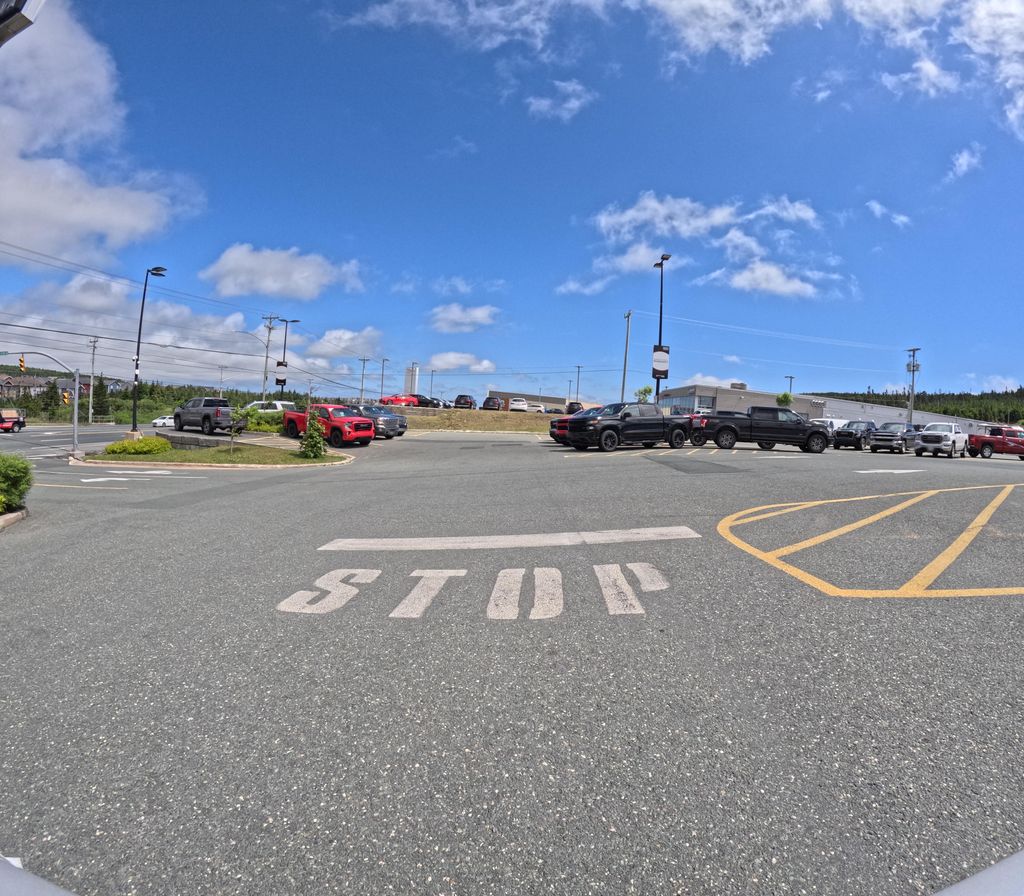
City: st_johns